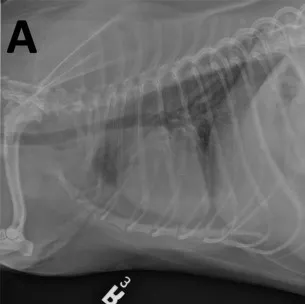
Right lateral thoracic radiographs. Prior to treatment, and . This finding is not evident in (A).
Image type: radiology (x_ray)